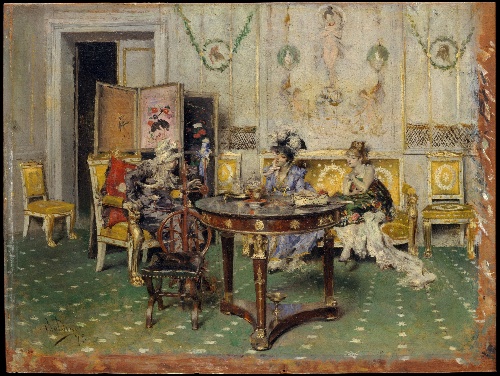
Title: Gossip
Artist: Giovanni Boldini
Artist bio: Italian, Ferrara 1842–1931 Paris
Date: 1873
Object type: Painting
Classification: Paintings
Medium: Oil on wood
Dimensions: 7 x 9 1/2 in. (17.8 x 24.1 cm)
Department: European Paintings
Credit line: Catharine Lorillard Wolfe Collection, Bequest of Catharine Lorillard Wolfe, 1887
Accession year: 1887
Repository: Metropolitan Museum of Art, New York, NY
Tags: Interiors|Women